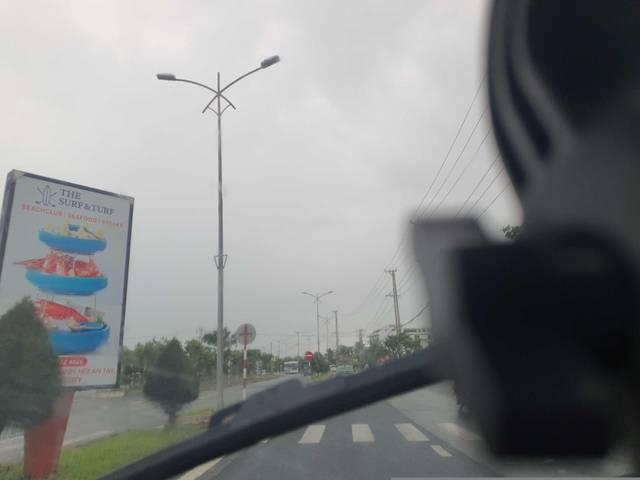
Region: Vietnam
Coordinates: 15.908, 108.345